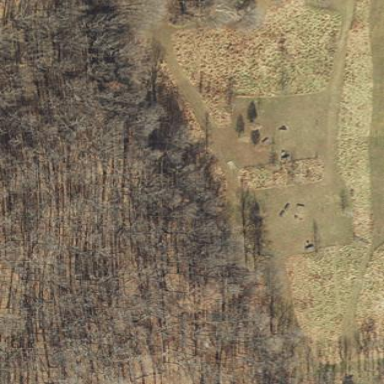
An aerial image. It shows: Camping site with tents set up.